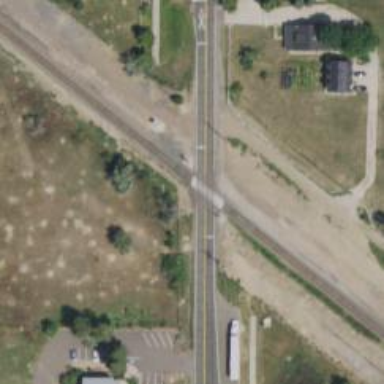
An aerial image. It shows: Level crossing along the railway.